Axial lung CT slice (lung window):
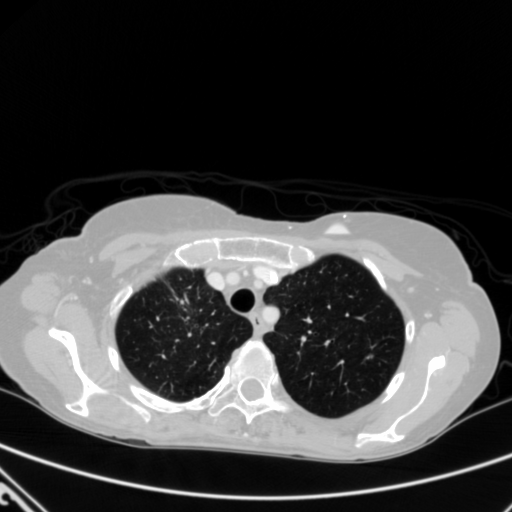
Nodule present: no